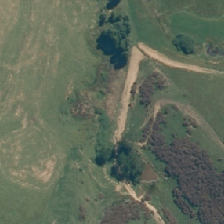
Land cover: grose_broom